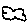
Label: cloud